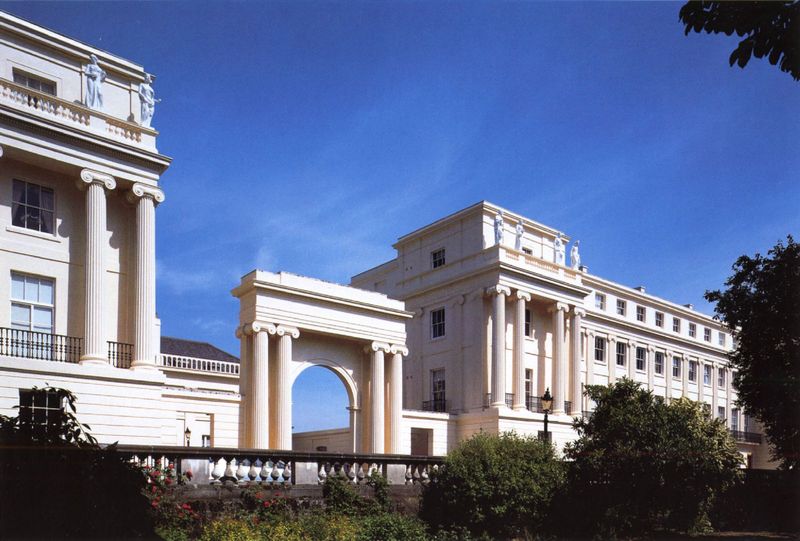
Titel: Cumberland Terrace im Regent´s Park in London
Künstler: John Nash
Standort: London (EU - GB)
Schlagwörter: blau, himmel, weiß, bäume, fenster, säule, säulen, gebäude, haus, architektur, brüstung, terrasse, bogen, fassade, pilaster, tor, foto, balustrade, statuen, ionisch, portikus, griechisch, griechenland, hau, römisch, geänder